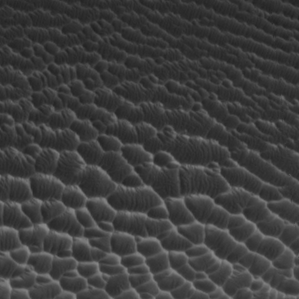
Label: non_frost